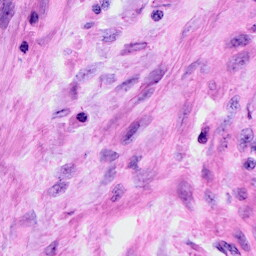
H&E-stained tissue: Cervix